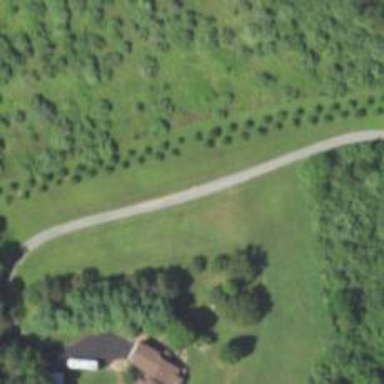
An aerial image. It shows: Driveway leading to service road.